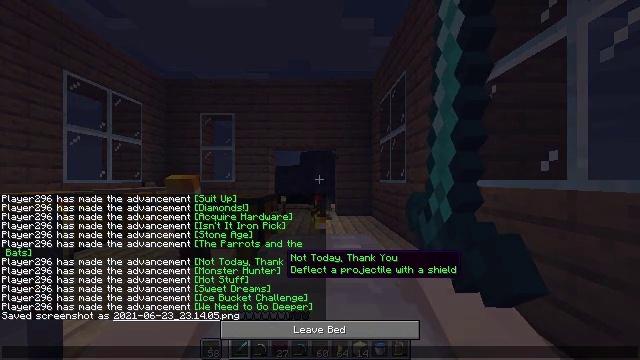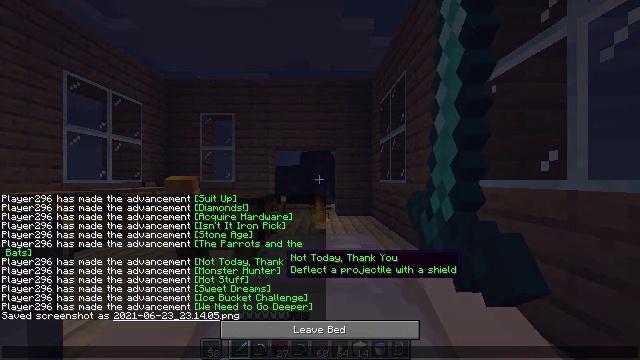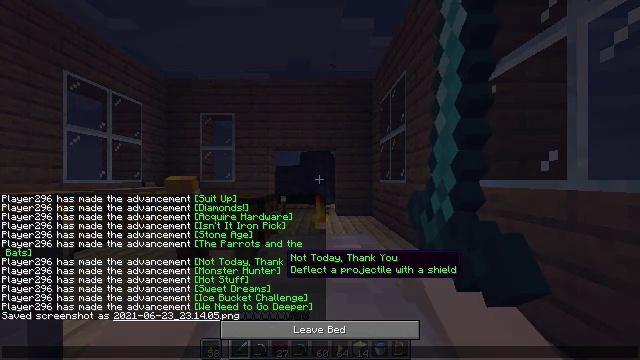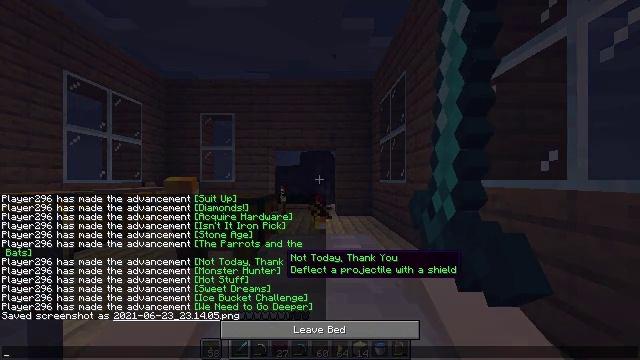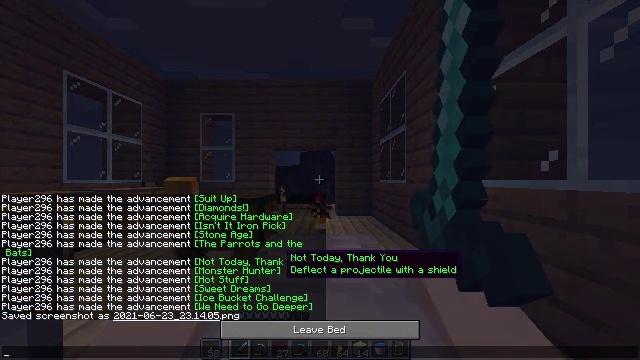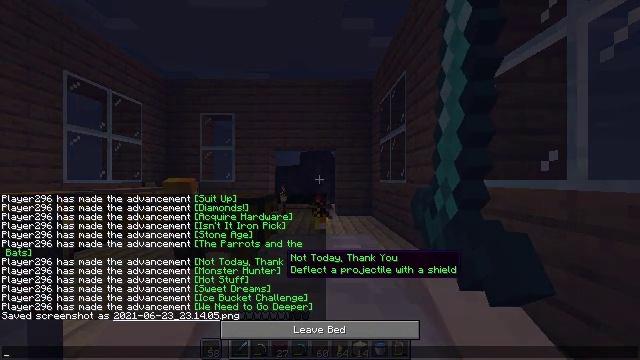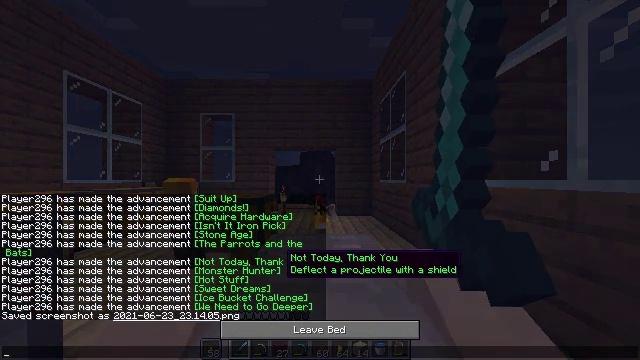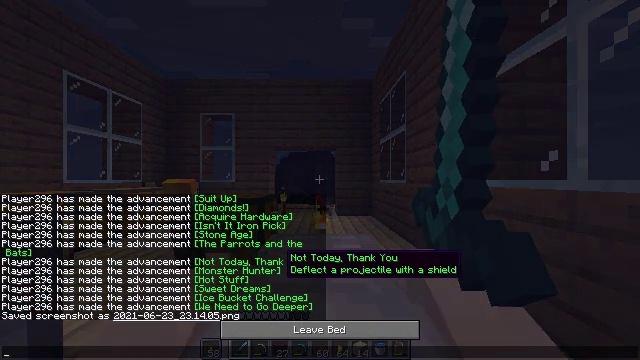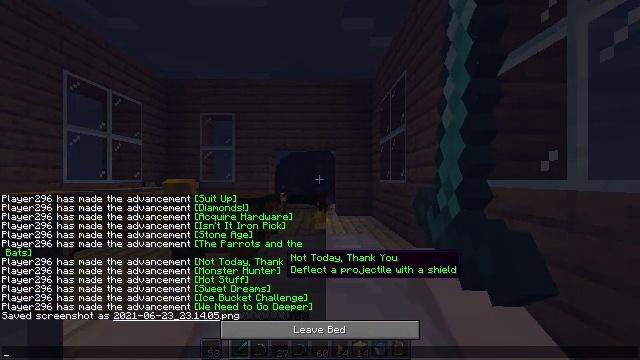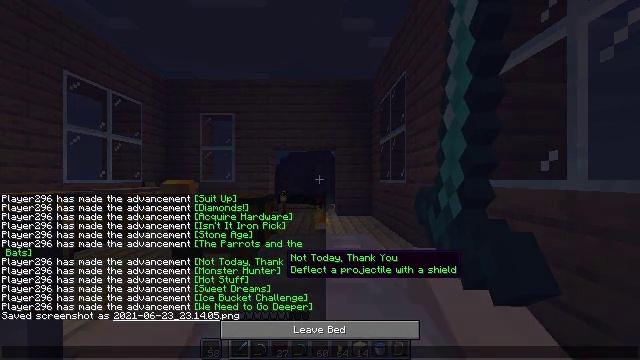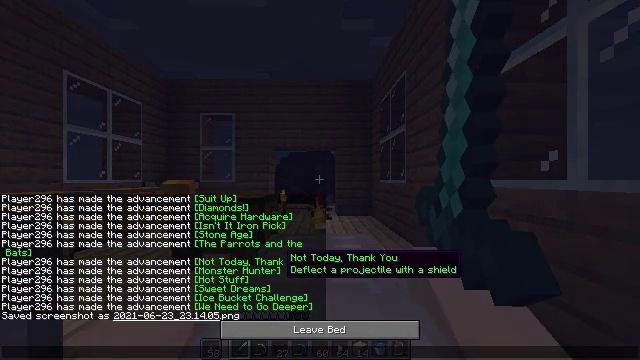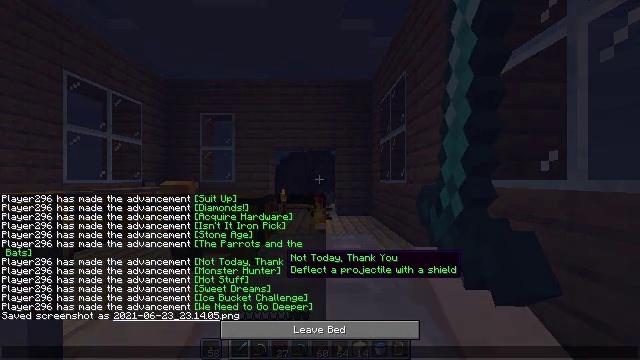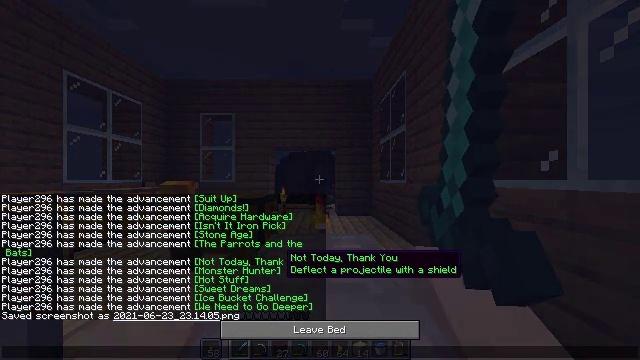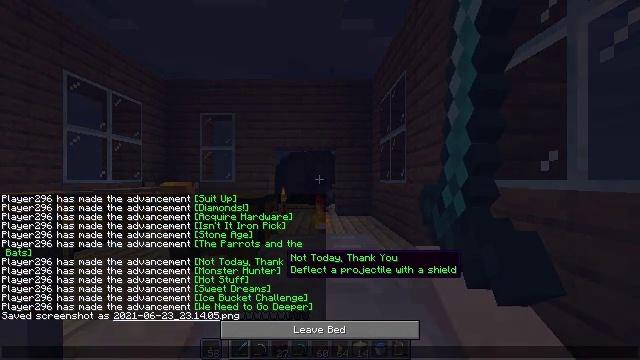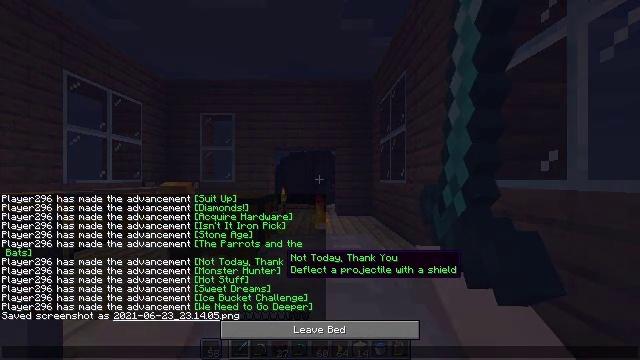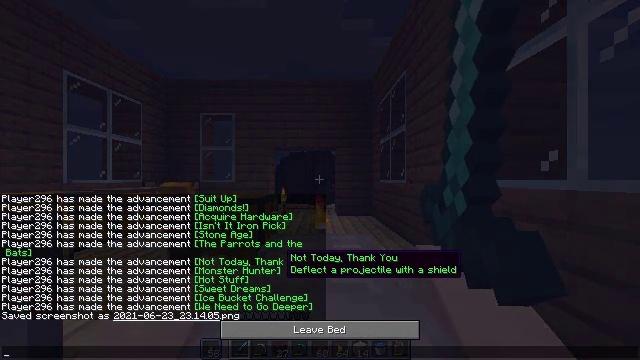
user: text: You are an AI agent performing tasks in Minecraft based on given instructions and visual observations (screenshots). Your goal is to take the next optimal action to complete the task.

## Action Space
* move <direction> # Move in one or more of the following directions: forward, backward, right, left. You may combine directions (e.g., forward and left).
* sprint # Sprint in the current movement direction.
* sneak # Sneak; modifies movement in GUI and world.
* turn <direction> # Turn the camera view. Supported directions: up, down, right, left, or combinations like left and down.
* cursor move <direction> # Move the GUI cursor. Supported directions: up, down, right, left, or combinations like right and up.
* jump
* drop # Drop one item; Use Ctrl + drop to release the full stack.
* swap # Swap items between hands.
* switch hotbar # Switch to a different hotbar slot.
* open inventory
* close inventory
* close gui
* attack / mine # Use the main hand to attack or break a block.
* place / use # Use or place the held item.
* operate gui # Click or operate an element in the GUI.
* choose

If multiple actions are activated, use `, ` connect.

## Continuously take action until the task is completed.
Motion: motion action
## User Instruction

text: Interact with the furnace to craft a gold ingot.
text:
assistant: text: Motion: no_op
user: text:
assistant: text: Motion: no_op
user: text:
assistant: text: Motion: no_op
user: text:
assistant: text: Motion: no_op
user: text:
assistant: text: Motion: no_op
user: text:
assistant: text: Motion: no_op
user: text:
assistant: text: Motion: no_op
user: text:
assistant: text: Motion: no_op
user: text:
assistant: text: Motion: no_op
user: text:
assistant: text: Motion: no_op
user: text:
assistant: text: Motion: no_op
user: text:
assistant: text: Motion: no_op
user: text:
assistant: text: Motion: no_op
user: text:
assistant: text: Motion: no_op
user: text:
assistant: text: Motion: no_op
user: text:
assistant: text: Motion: no_op
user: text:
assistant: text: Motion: no_op
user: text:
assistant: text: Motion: no_op
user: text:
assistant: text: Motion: no_op
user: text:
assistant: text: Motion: no_op
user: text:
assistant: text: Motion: no_op
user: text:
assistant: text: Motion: no_op
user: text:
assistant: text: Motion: no_op
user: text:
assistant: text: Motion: no_op
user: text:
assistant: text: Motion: no_op
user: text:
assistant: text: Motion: no_op
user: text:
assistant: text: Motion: no_op
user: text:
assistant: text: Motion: no_op
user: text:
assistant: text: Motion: turn right and down
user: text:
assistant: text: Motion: turn right and down